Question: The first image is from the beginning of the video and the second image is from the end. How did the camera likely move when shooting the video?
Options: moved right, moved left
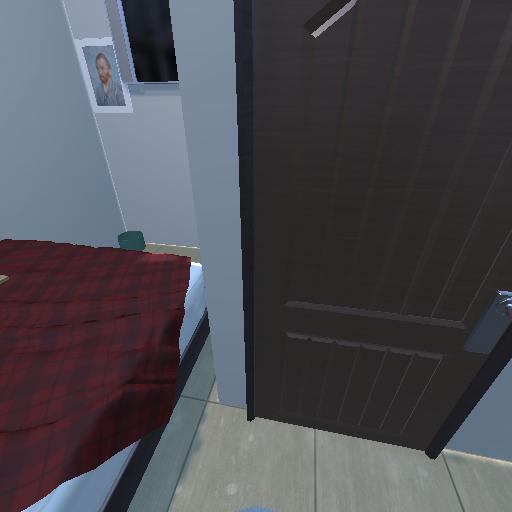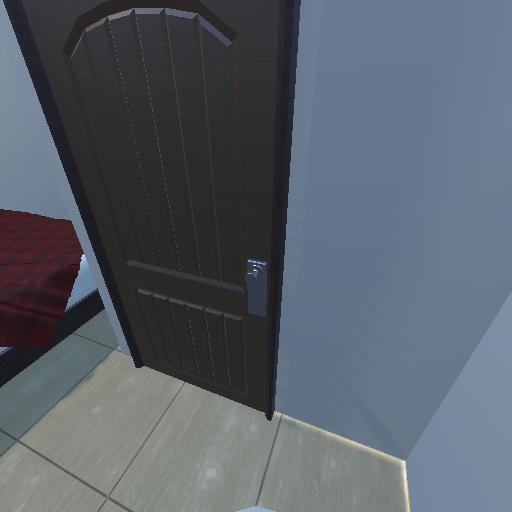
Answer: moved right